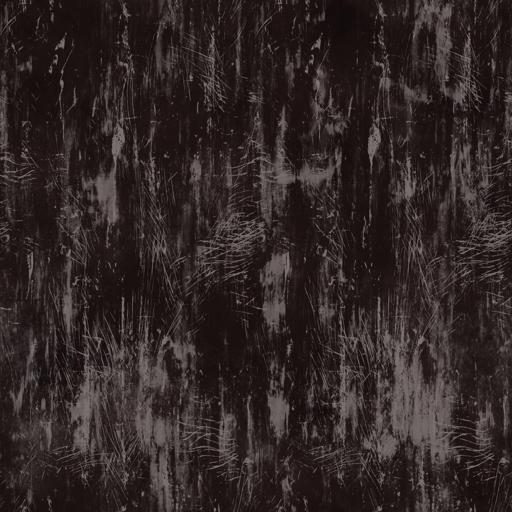
Tags: brown plastic scratched